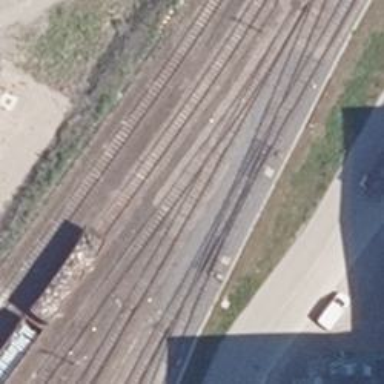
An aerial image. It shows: Railway switch.